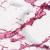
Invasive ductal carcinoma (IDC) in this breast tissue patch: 0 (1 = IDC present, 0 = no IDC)